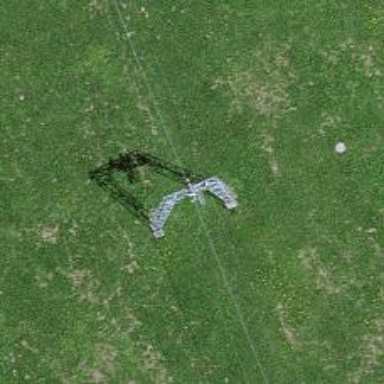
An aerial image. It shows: Pylon for aerialway.